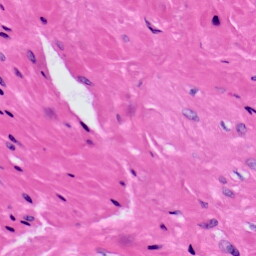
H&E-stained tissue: Prostate